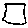
Label: square